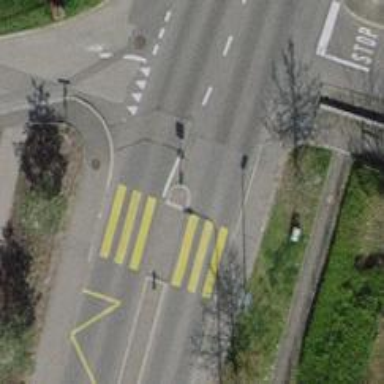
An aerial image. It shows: Zebra crossing with road island.